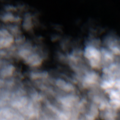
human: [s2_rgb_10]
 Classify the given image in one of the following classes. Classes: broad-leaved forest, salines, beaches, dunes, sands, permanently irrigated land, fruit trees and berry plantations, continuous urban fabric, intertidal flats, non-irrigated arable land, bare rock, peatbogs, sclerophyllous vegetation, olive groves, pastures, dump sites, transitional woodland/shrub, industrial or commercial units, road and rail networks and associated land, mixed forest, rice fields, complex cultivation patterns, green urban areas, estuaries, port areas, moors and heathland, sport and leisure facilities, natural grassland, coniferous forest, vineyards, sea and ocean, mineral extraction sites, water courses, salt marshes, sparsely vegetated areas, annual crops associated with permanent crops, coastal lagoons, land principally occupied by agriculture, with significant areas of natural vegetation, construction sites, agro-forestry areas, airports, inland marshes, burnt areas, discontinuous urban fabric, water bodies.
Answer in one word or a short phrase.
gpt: coniferous forest, moors and heathland, peatbogs